Interaction volume radius: 5 \u00c5
Interaction volume height: 35 \u00c5
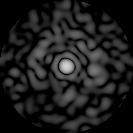
Disorder parameter: 0.8261